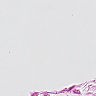
Metastatic tissue present: no